Question: I'm currently working on a Titanium based iOS application.
I want to display the application settings in settings app.

In iOS we can easily do it using info.plist.
Is there anyway to do this in Titanium ?
I searched a lot but couldn't find any solution.
Please help me, Thanks in advance
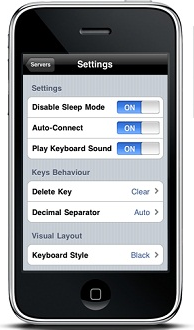
Answer: take a look in the kitchen Sink example, it shows how to do this
<URL>